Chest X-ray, AP view. Patient: 38 years old, sex F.
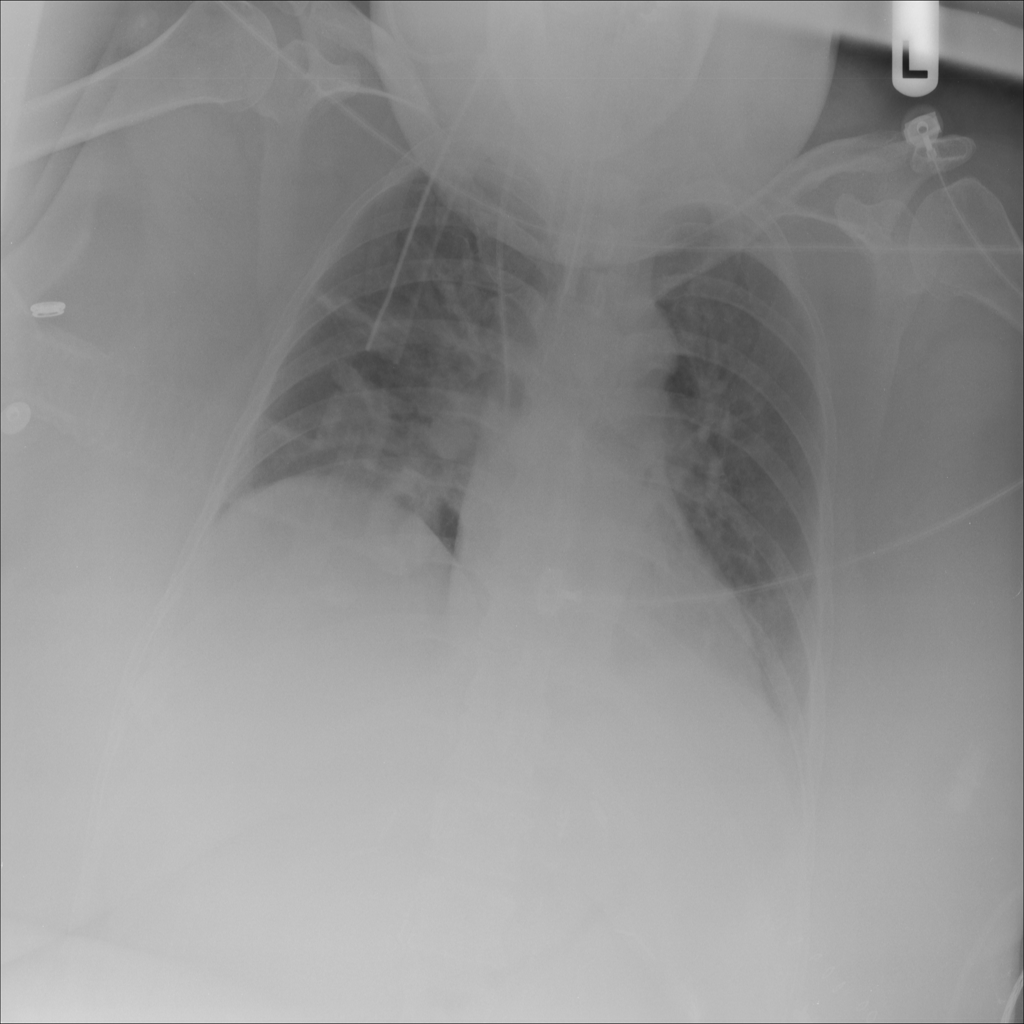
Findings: No Finding